RGB frame:
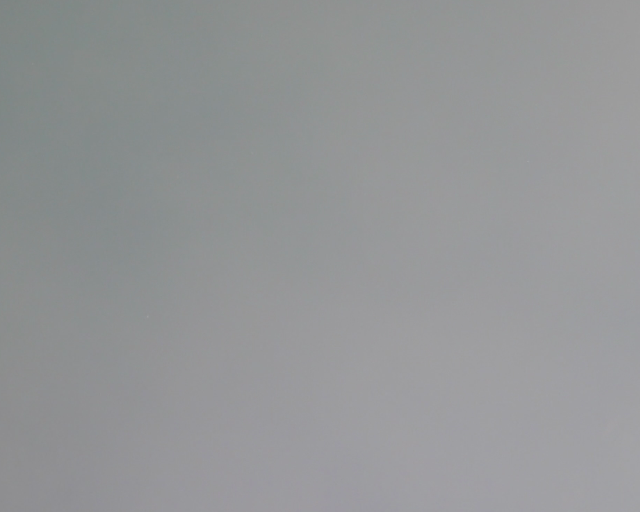
Thermal frame:
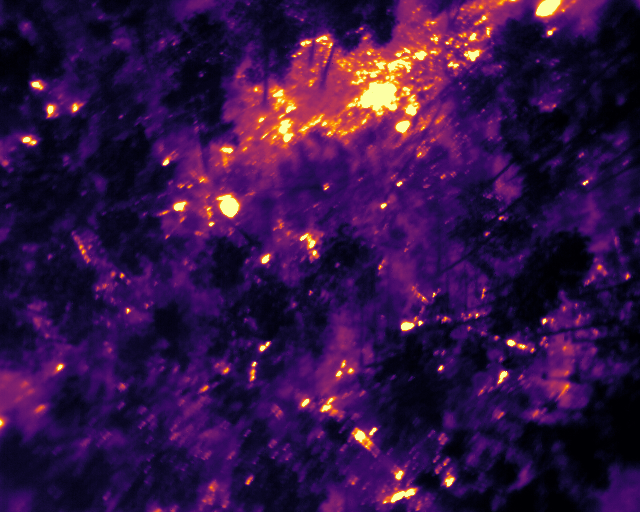
Captured: 2026-02-27 02:41:34
Pixels at or above 80 °C: 2423 (fraction of frame: 0.007394)